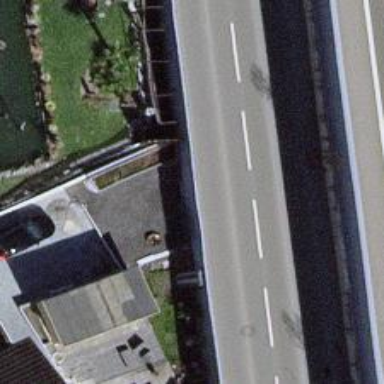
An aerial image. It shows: Noise barrier wall.